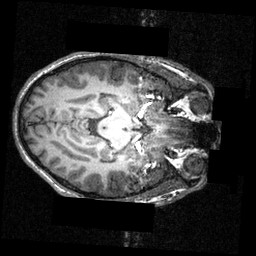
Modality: T1w
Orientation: axial
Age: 16
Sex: male
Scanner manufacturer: siemens
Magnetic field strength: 3.951 T
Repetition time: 1.5 s
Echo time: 0.00335 s